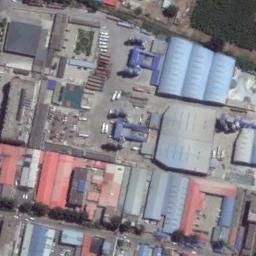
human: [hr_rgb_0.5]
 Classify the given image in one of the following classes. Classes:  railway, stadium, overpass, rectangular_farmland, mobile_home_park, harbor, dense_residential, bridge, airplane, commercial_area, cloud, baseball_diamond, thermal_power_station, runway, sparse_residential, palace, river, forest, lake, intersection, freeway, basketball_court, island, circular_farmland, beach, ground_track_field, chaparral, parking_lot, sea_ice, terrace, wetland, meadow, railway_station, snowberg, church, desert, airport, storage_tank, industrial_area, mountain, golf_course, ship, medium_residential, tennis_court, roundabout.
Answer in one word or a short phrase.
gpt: industrial_area